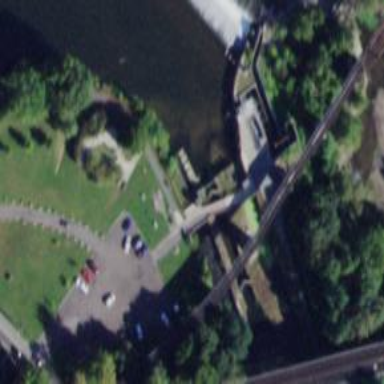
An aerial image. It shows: Lock gate along waterway.